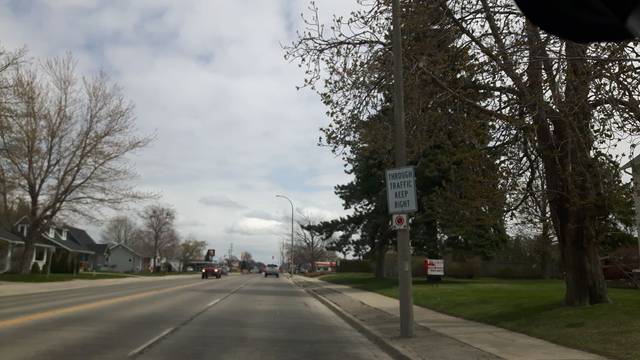
Region: Canada
Coordinates: 43.734, -81.695